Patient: sex F, age 36
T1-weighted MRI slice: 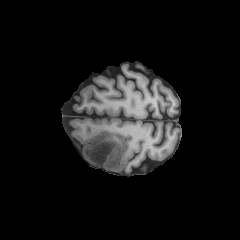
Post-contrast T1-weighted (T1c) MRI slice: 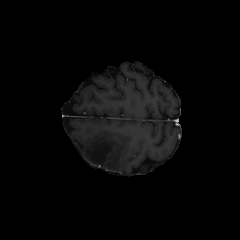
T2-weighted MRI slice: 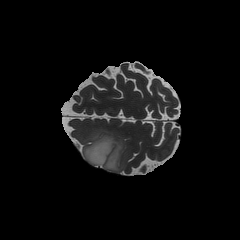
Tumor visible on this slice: yes
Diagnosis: Astrocytoma, IDH-mutant
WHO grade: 3